Question: I have a chunk of content in a textarea that I can call dynamically to the front by using '<php the_content ?>' See full code below.
The problem is, I dont have an assigned area for the image. (I'm open to options to create one but I think it will be too much effort), anyway, is there anything I can do (JQuery / JS is fine) that I can call the image to fill the: '<?php echo $the_content['image'] ?>' that you see in my code, which obviously does not work? Meanwhile leaving the actual text part or rest of the content separate.
I am attaching an illustration for a more visual idea of what I am looking for

Here is the entire code for that section
'''
<section class="box classes-box" id="classes_box"><!-- Section Events -->
<div class="container light-grey-background">
<div class="row">
<div class="col-md-6 no-padding">
<div class="boxing-classes" style="background-image: url('<?php echo $the_content['image'] ?>')">
<div class="classes">
<nav class="classes-nav">
<ul class="clean-list toggle-list clearfix">
<?php foreach($slides as $i => $slide): ?>
<li class="classes-menu-item ">
<input type="radio" id="toggle-<?php echo $slide['post']->ID; ?>" name="toggle-helper" autocomplete="off">
<label for="toggle-<?php echo $slide['post']->ID; ?>"><?php echo get_the_title( $slide['post']->ID ) ?></label>
</li>
<?php endforeach; ?>
</ul>
</nav>
</div>
</div>
</div>
<div class="col-md-6 no-padding ">
<?php foreach($slides as $i => $slide): ?>
<div class="classes-content-block" id="classes_content_<?php echo $slide['post']->ID ?>" style="display:none;">
<header class="padding white-background">
<h2 class="entry-header black-background"><?php echo get_the_title( $slide['post']->ID ) ?></h2>
</header>
<div class="entry-content padding">
<?php echo apply_filters('the_content', $slide['post']->post_content); ?>
<?php if ( !empty( $slide['options']['button'] )): ?>
<div class="white-background">
<a class="read-more text-center red-black-hover" href="<?php echo $slide['options']['button']['link'] ? $slide['options']['button']['link'] : '#'; ?>"><?php echo $slide['options']['button']['link_text'] ? $slide['options']['button']['link_text'] : 'View Timeline' ; ?></a>
</div>
<?php endif; ?>
</div>
</div>
<?php endforeach; ?>
</div>
</div>
</div>
'''
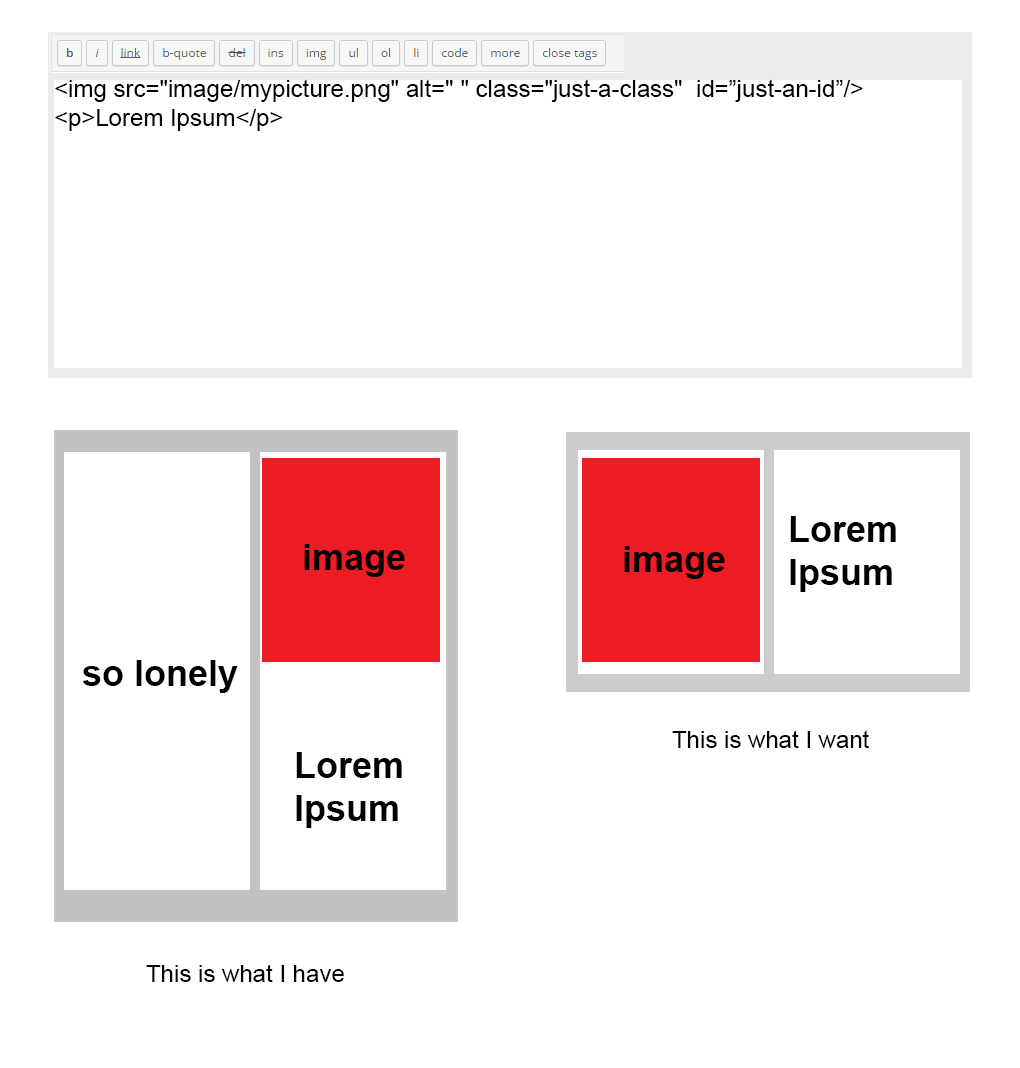
Answer: Normally, what people do is to create a <URL> that will produce the desired HTML, something like:
> '[image-block src="apple-touch-icon.png" class="all-imgs" id="my-img"]The content[/image-block]'
This would be the shortcode:
'''
add_shortcode( 'image-block', function( $atts, $content) {
return sprintf(
'<div class="left"><img src="%1$s" class="%2$s" id="%3$s"></div><div class="right">%4$s</div>',
$atts['src'],
$atts['class'],
$atts['id'],
$content
);
});
'''
And this the output: